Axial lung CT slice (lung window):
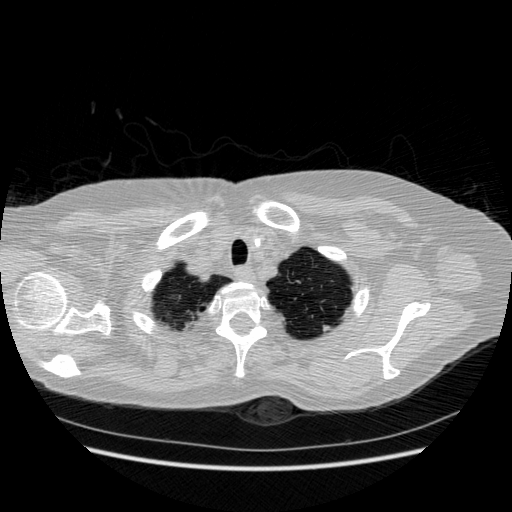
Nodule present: no